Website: crate-barrel
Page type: billing-address
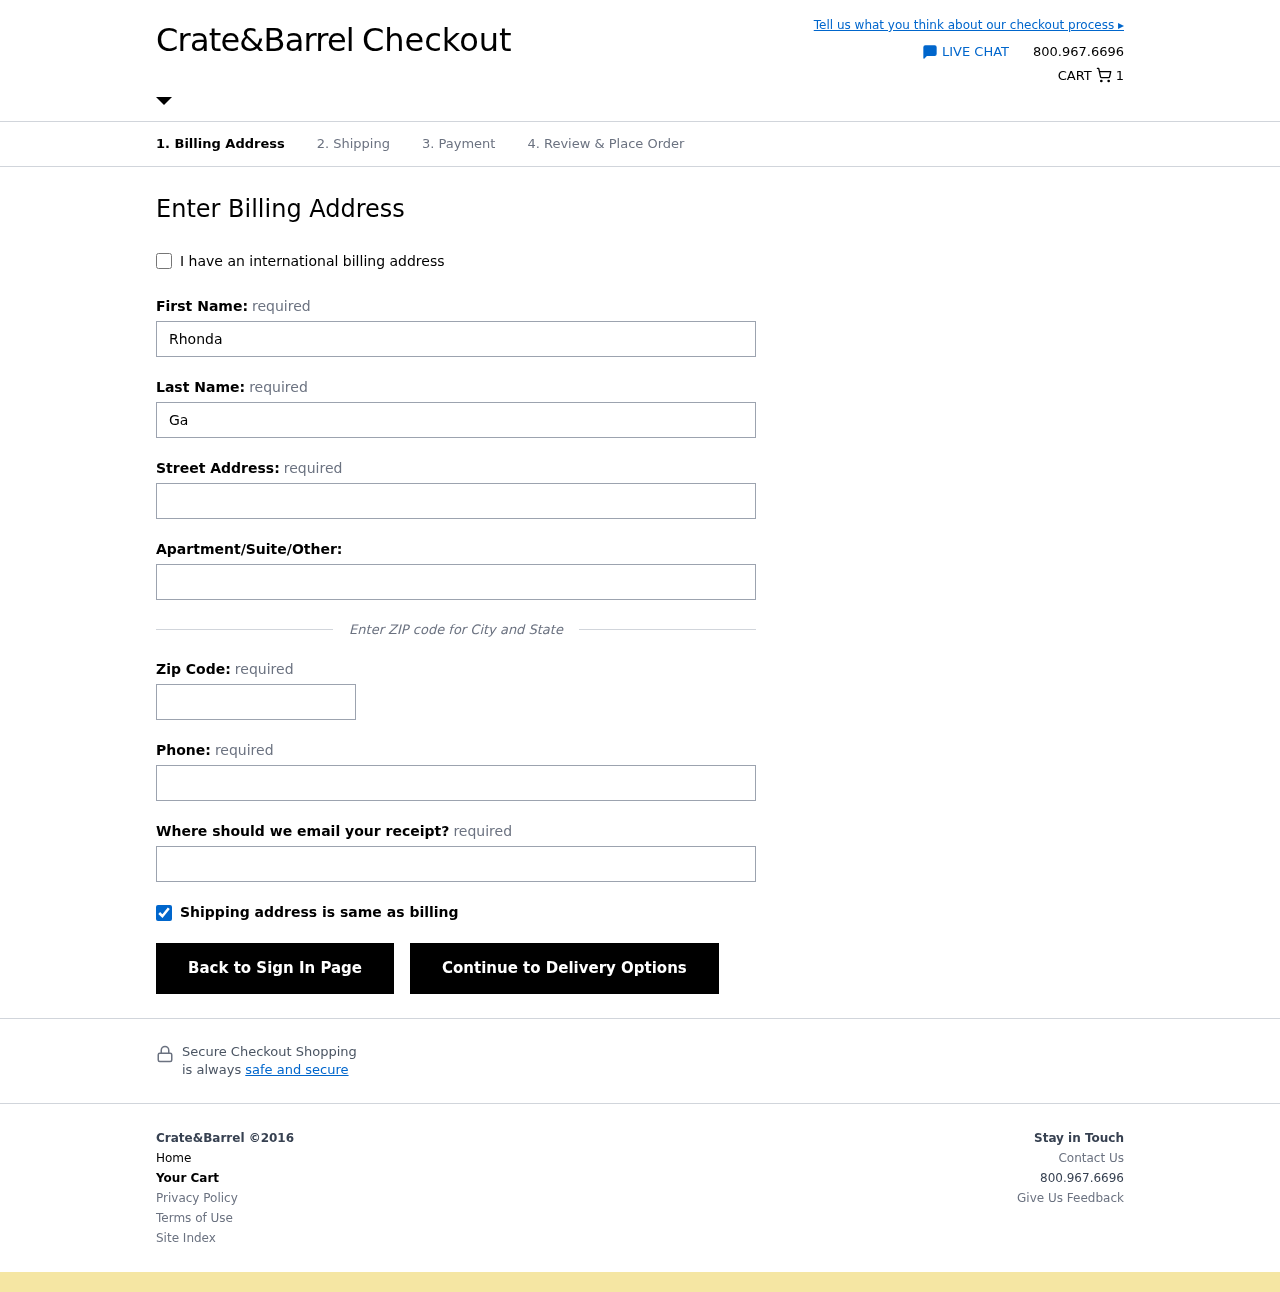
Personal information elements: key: PII_EMAIL
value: rhondagarza@gmail.com
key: PII_FIRSTNAME
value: Rhonda
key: PII_LASTNAME
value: Garza
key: PII_PHONE
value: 4803121893
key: PII_POSTCODE
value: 67610
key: PII_STREET
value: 1865 Wong Fields Apt. 480
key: PII_STREET2
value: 571 Angela Lodge Apt. 233
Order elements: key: ORDER_NUM_ITEMS
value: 1